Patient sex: M
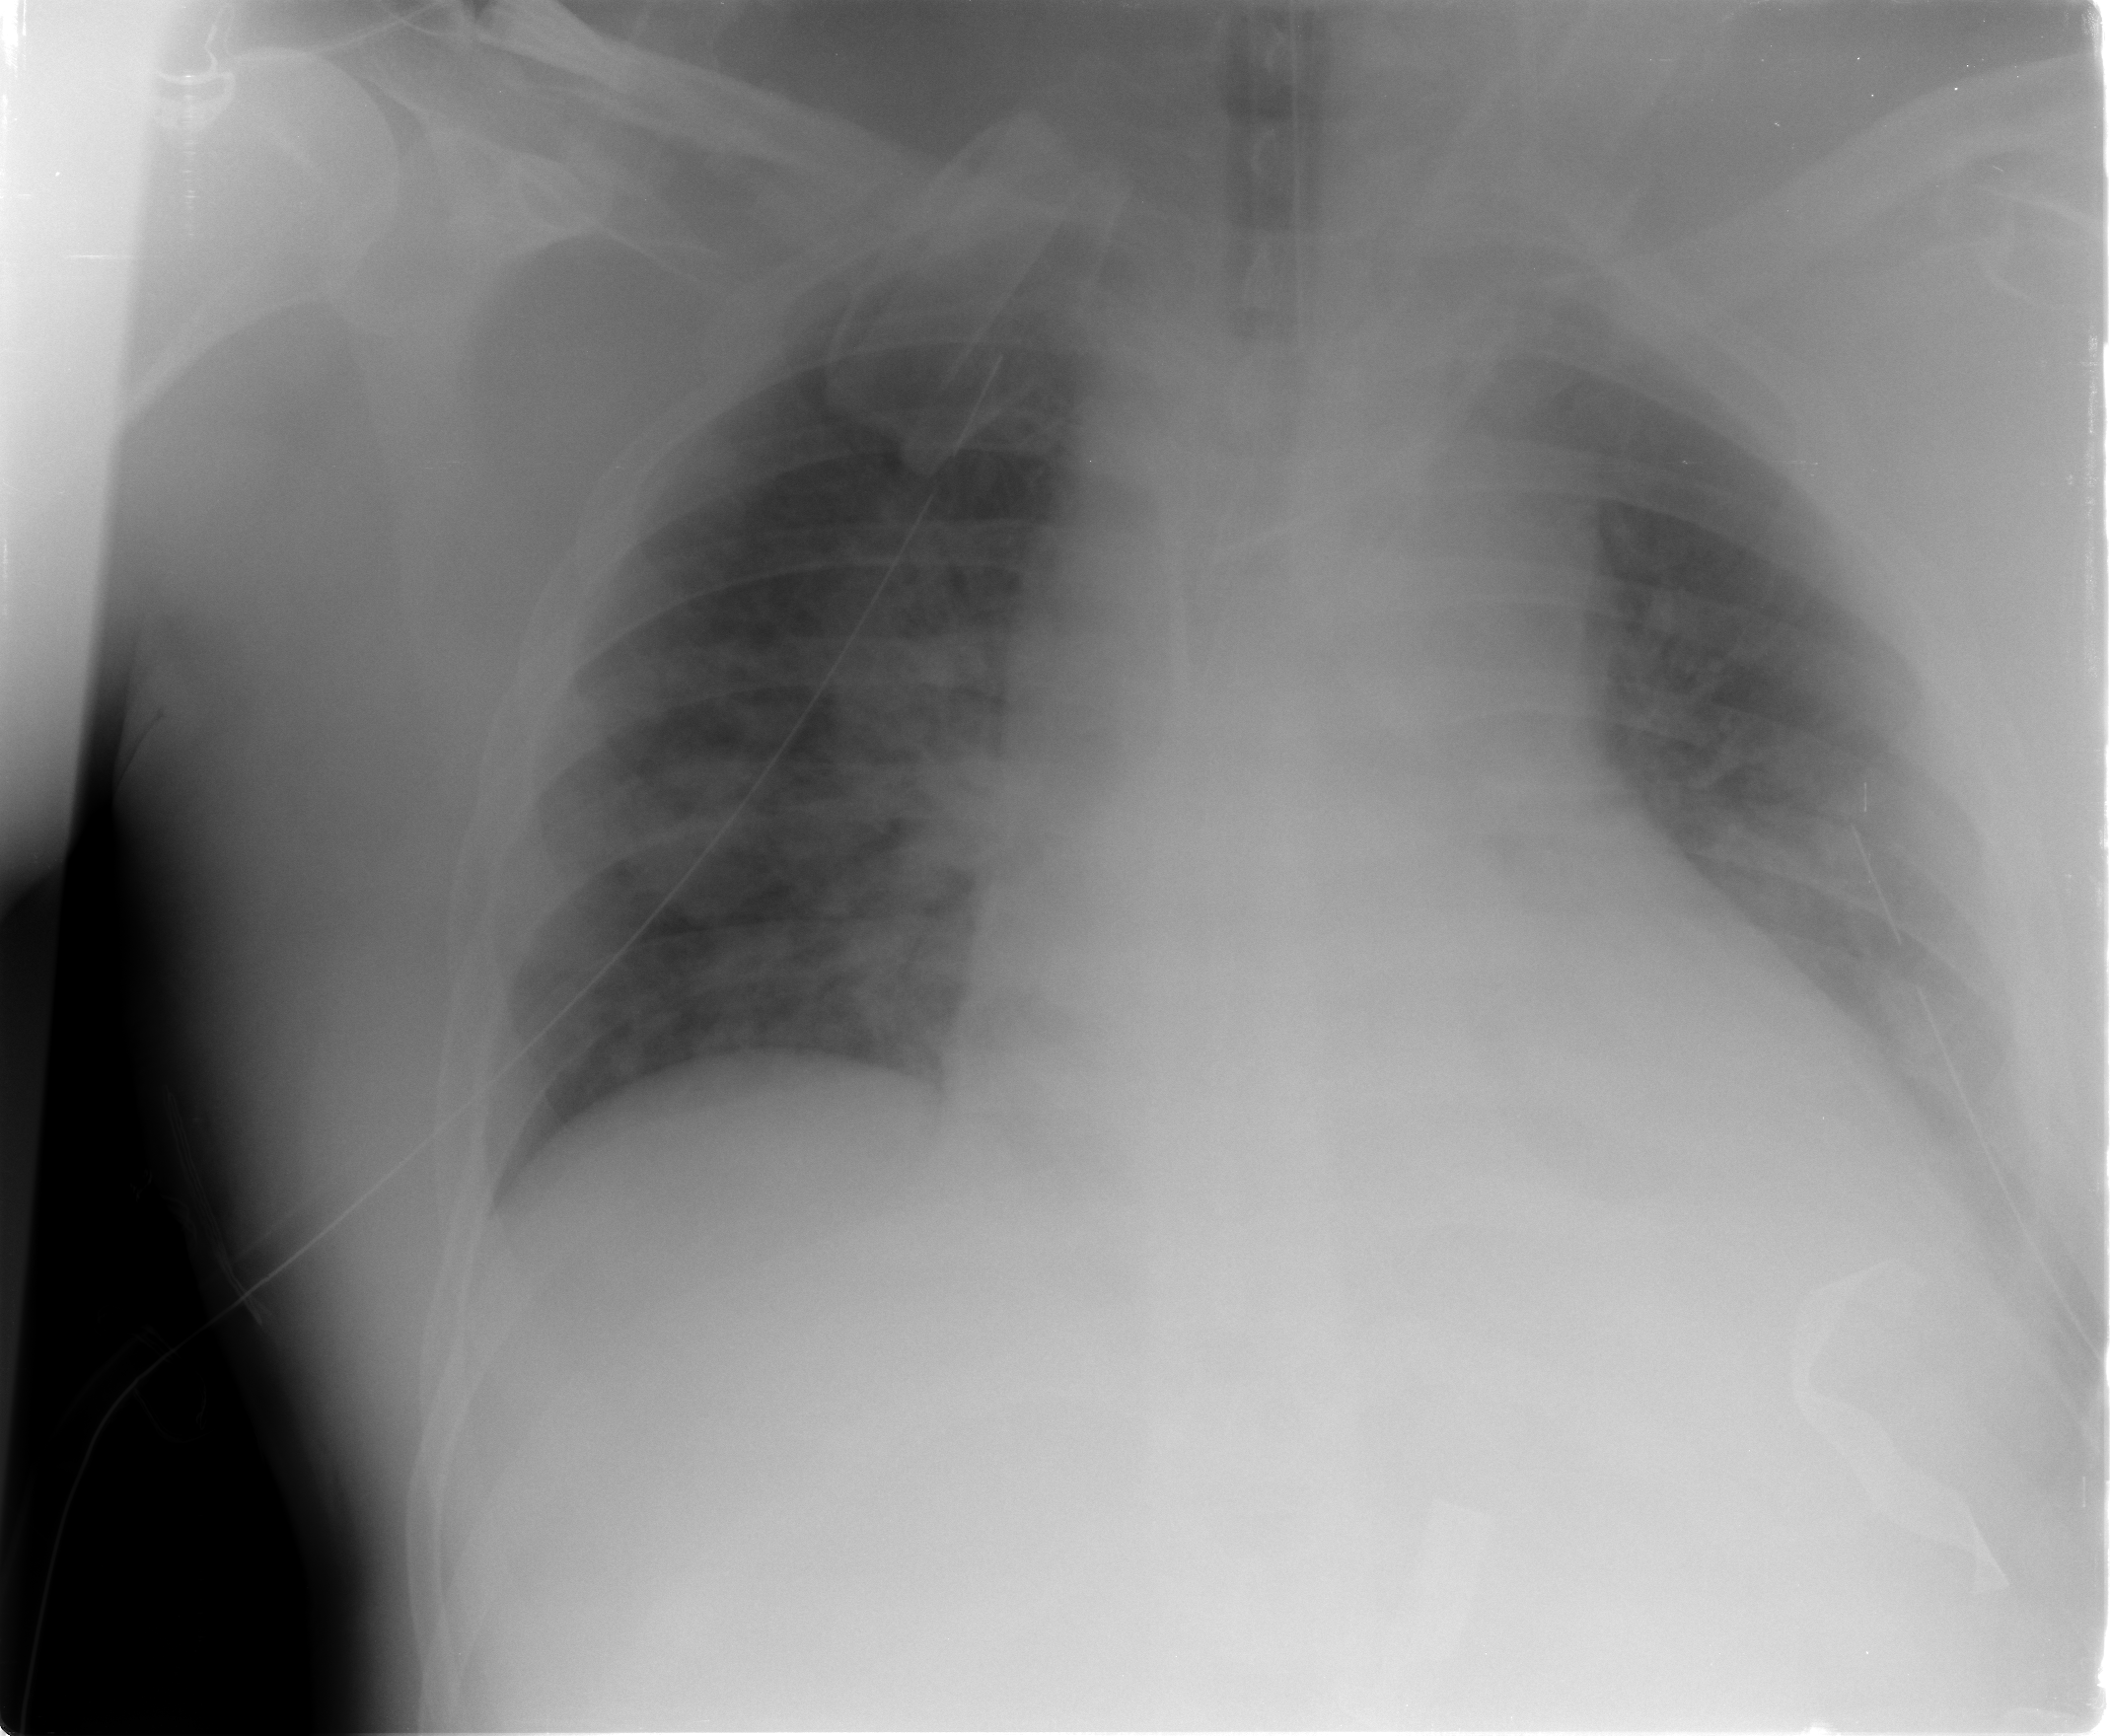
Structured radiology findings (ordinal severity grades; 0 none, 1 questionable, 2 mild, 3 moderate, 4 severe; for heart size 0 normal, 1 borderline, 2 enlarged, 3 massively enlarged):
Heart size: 2
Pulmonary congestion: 3
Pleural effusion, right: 0
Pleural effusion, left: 2
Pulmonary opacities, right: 0
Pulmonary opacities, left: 0
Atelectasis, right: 0
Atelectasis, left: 2